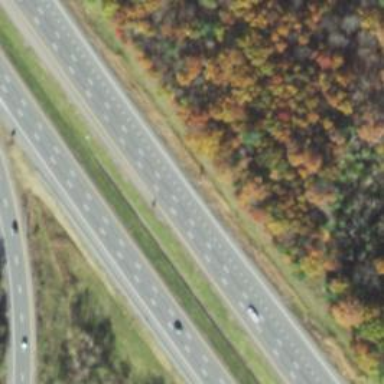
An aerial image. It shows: Asphalt motorway.